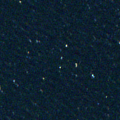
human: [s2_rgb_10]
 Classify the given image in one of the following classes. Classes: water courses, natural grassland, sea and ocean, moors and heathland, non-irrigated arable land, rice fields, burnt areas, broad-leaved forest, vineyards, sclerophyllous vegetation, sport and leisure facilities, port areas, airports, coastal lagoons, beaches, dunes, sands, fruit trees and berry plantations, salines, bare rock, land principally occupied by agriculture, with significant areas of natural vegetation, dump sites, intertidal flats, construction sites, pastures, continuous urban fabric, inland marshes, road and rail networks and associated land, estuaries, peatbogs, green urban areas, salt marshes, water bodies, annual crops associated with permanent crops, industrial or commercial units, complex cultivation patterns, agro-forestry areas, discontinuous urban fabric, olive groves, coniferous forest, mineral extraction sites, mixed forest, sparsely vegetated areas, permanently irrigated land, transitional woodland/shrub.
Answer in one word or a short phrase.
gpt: sea and ocean